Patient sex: F
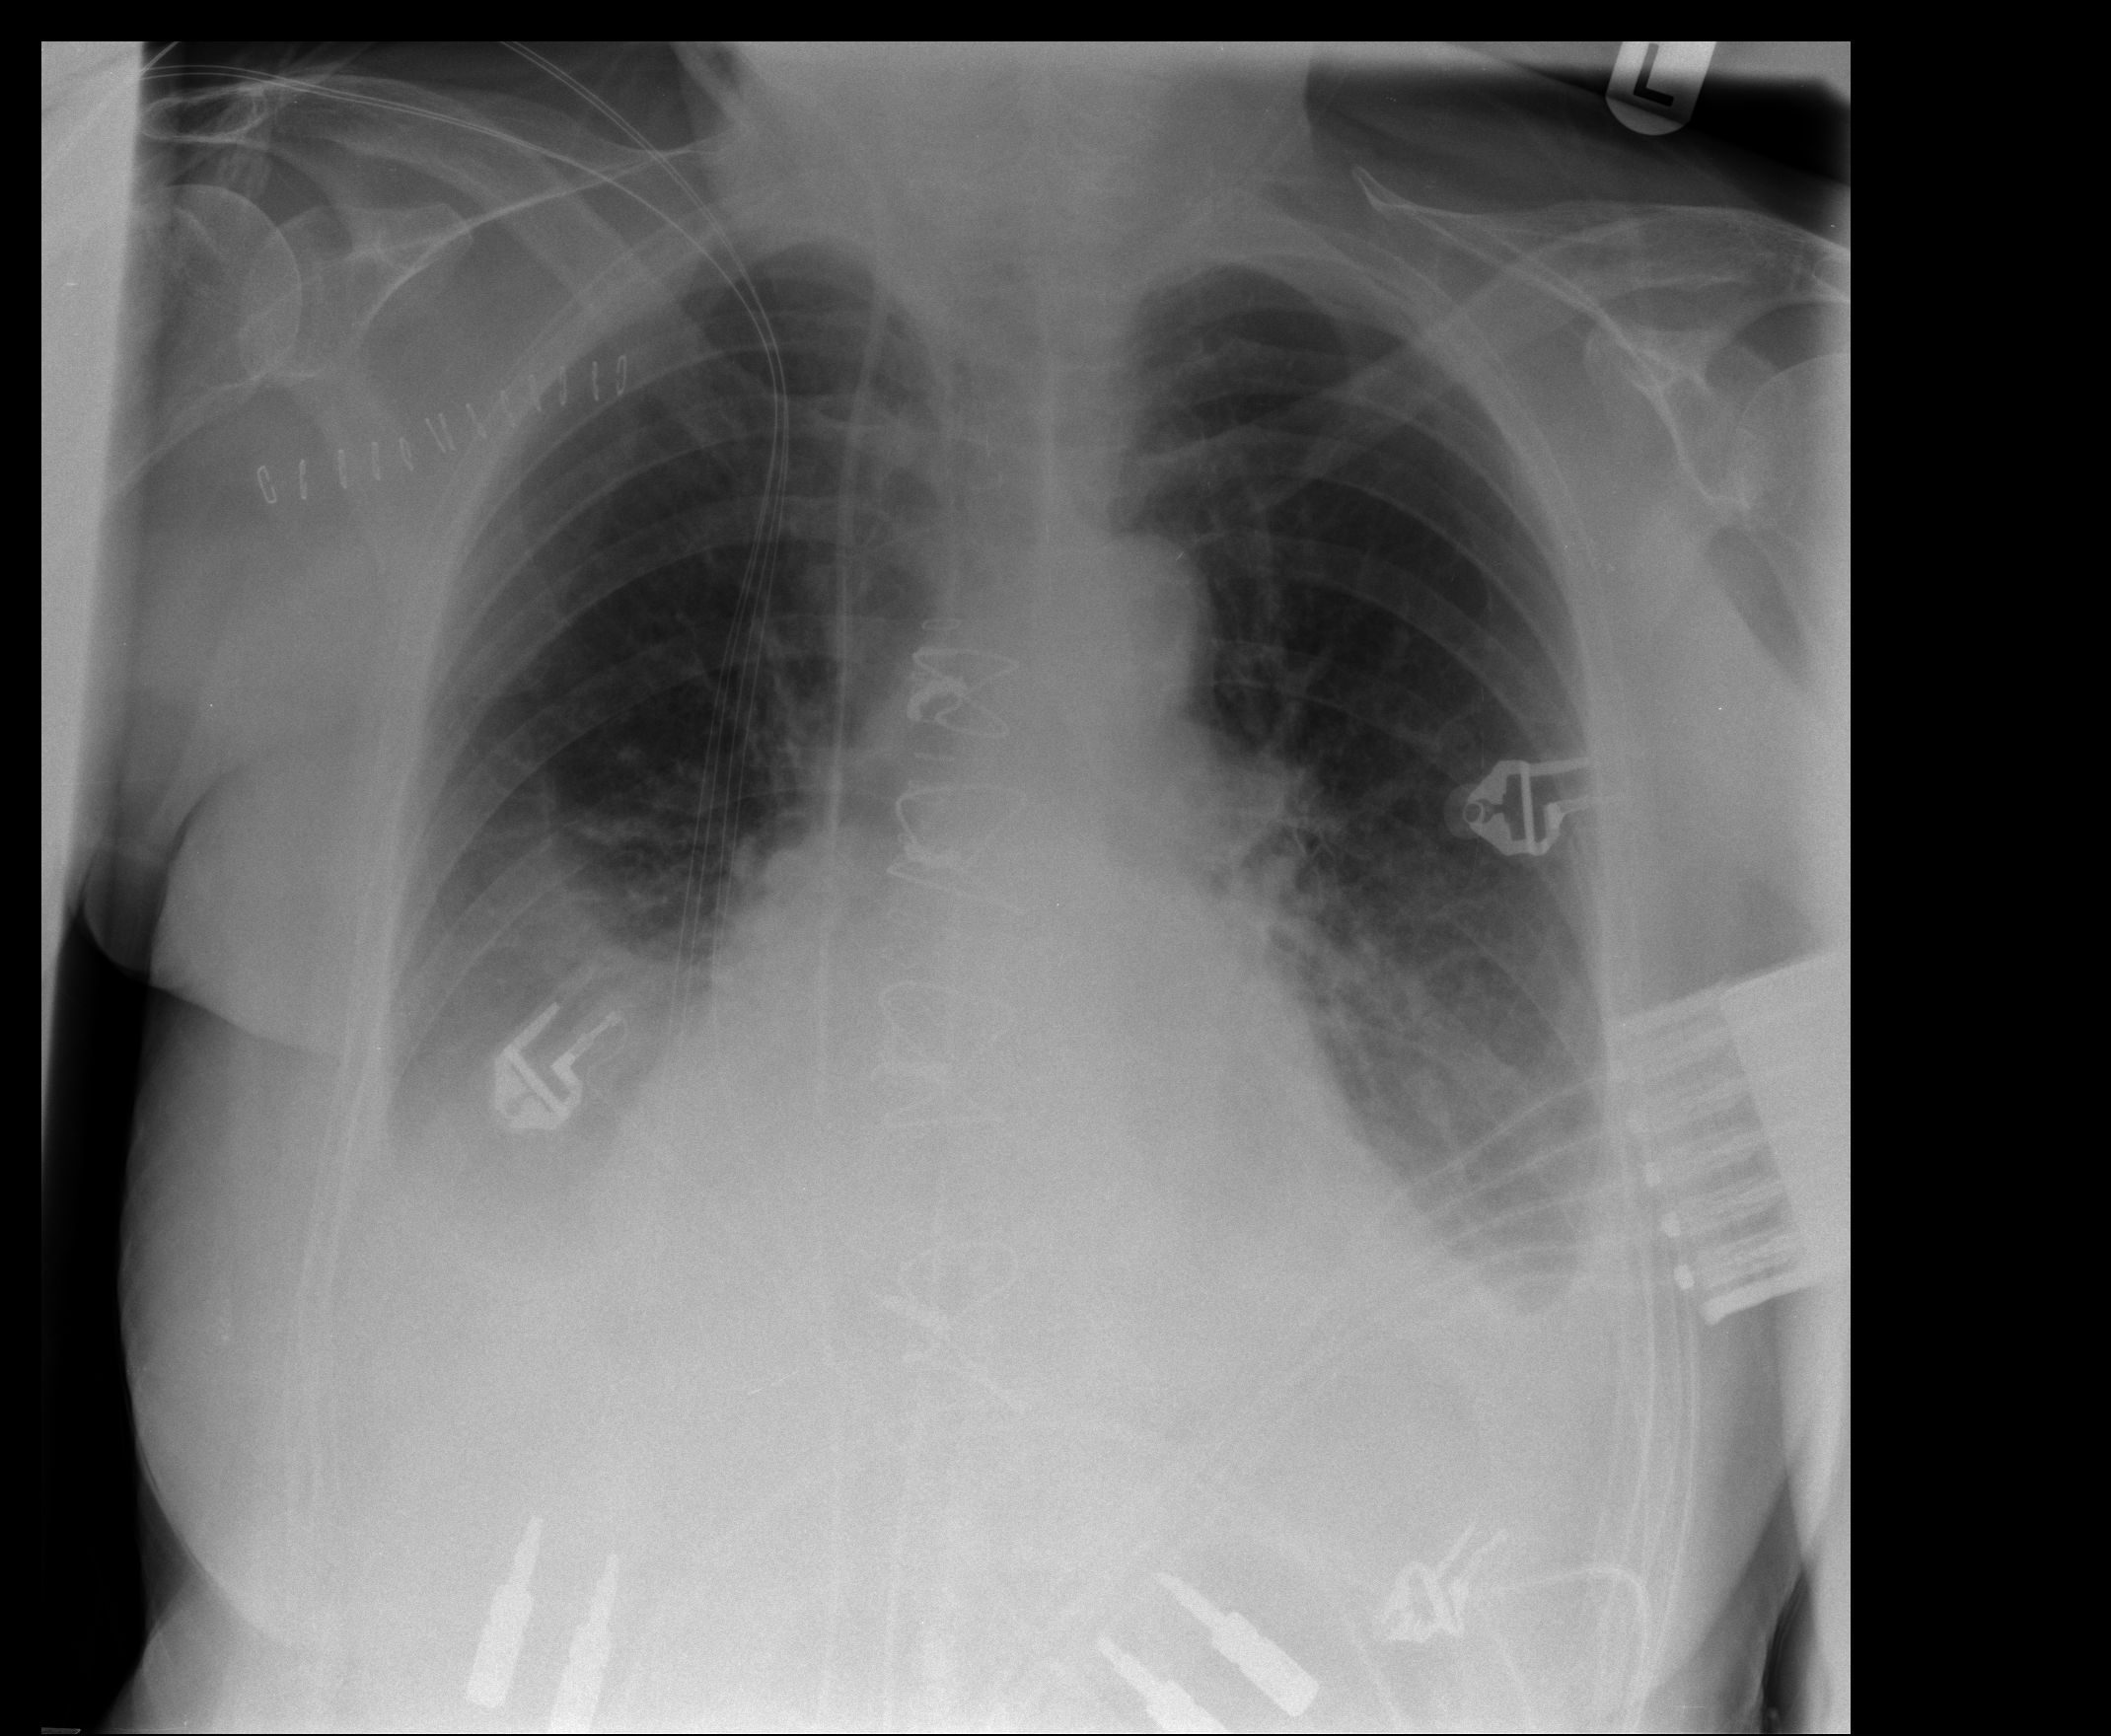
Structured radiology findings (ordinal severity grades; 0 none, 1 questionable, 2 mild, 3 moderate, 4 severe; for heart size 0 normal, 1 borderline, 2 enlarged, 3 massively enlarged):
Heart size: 2
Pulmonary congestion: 2
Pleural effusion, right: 2
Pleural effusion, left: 2
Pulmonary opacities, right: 0
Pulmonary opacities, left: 0
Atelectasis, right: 2
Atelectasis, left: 2